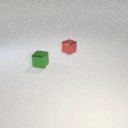
small green metal cube in front of small red metal cube